Brain MRI, t1w sequence, axial 2D slice.
Patient: age 43, sex F, weight 95 kg, height 1.95 m
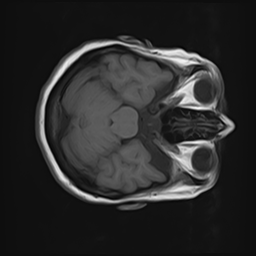